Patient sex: F
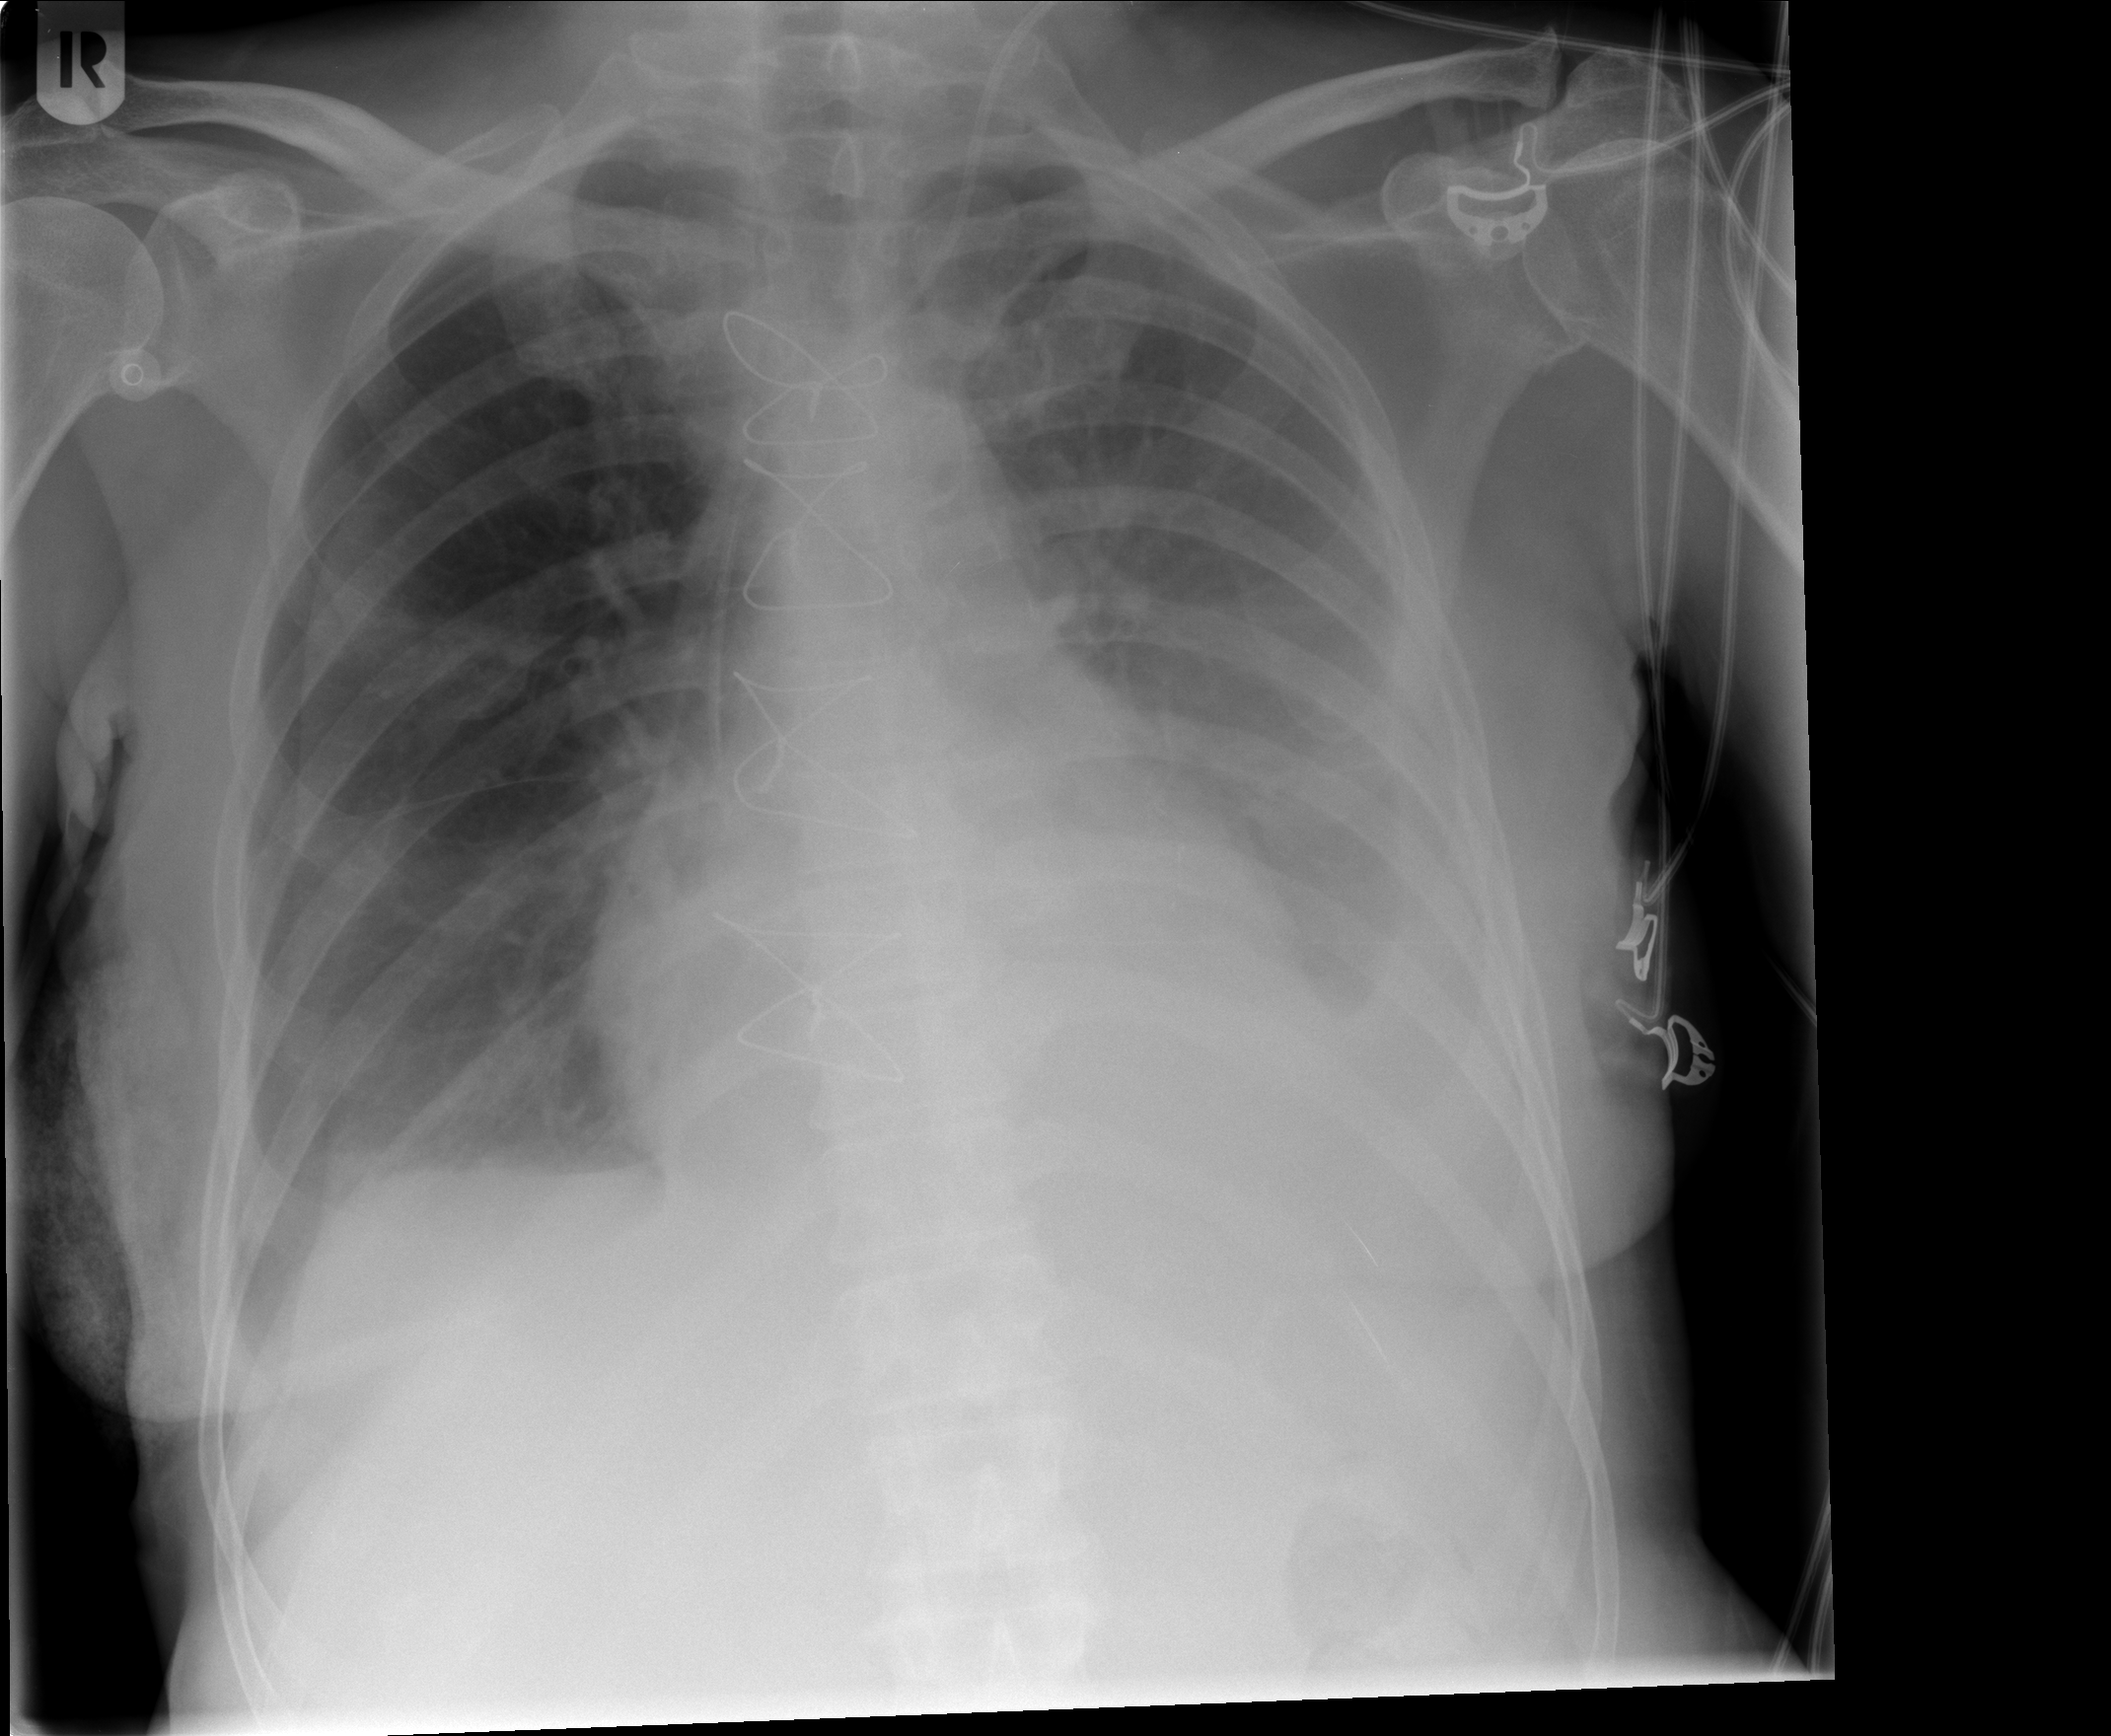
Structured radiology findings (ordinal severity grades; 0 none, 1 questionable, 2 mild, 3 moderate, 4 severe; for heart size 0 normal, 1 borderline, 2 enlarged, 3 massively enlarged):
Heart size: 2
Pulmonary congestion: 0
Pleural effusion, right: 0
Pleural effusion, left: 3
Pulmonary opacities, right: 0
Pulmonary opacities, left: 0
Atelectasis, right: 0
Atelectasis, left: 2